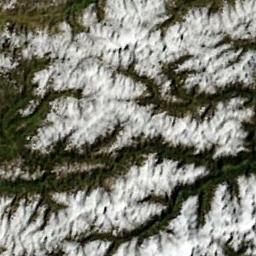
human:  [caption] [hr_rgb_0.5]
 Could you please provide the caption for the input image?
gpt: The snowberg is covered with snow and ice and the snowberg consist of lots of ridges and valleys .

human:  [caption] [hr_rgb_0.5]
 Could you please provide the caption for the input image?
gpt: The snowberg is covered with snow .

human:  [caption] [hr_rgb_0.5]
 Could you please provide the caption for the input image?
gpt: The white snow on the snow-capped mountains is veined .

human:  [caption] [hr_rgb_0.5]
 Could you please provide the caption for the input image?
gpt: The snow berg is consist of bare land and white snow .

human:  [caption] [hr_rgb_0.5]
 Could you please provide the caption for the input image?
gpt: There are much snow and some green land on the snowberg .